Question: I have an application that is going to be used on a touch screen system, and it contains a number of buttons that are fairly large (~100px square).
Each button will have between 1 and 4 lines of text (typically one word per line).
Due to the large amount of padding in the button, I'm having to reduce the size of the text so that it becomes almost unreadable, however if I was able to reduce the internal padding so that the text would paint right up to the border, then I wouldn't have a problem.
I've attempted to reduce the padding of the control down to zero as follows, but it doesn't help.
'''
this.Text = _label;
this.Font = new Font(this.Font.FontFamily, (float) _size);
this.Padding = new Padding(0);
'''
An example of the problem is shown below:

As you can see there is plenty of space for the word 'OVERVIEW' to fit on one line, but how can I achieve this without reducing the font size? I don't relish the thought of having to rewrite the control's text painting code.
Edit: I've noticed that increasing the padding to various values as high as 300, makes no difference to the internal padding of the control. Also for information, the button I'm using is a control I've inherited from the Windows.Forms.Button class, as I need to add a few properties, however I haven't interfered with any of the Button's own methods.
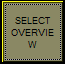
Answer: You also simply override the OnPaint() method of the Button control from which you're inheriting, and omit to call base.OnPaint(), and replace it with your own draw code.
'''
protected override void OnPaint(PaintEventArgs pevent)
{
//omit base.OnPaint completely...
//base.OnPaint(pevent);
using (Pen p = new Pen(BackColor))
{
pevent.Graphics.FillRectangle(p.Brush, ClientRectangle);
}
//add code here to draw borders...
using (Pen p = new Pen(ForeColor))
{
pevent.Graphics.DrawString("Hello World!", Font, p.Brush, new PointF(0, 0));
}
}
'''